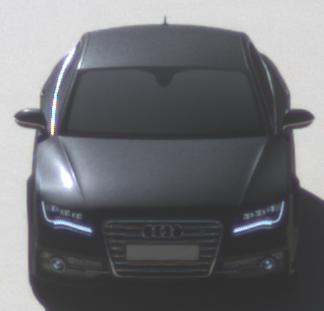
Make: Audi
Model: S7 Sportback cod
Detailed model: S7 (4G) Sportback
Model produced from: 2012/06
Model produced until: 2014/05
Doors: 5
Color: black
Road condition: dry road
Daytime: morning or afternoon
Contrast: high contrast